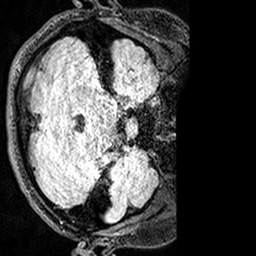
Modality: FLAIR
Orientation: axial
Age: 21
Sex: female
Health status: healthy
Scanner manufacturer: siemens
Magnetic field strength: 3 T
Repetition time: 5 s
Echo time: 0.388 s